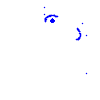
Particle: kaon